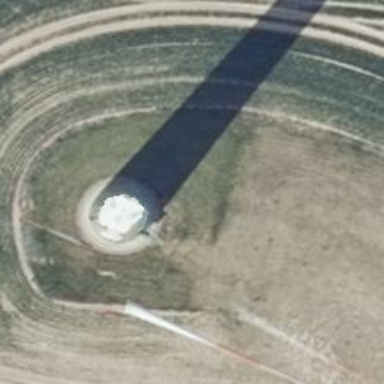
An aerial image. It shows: Wind generator powered by horizontal axis wind turbine.